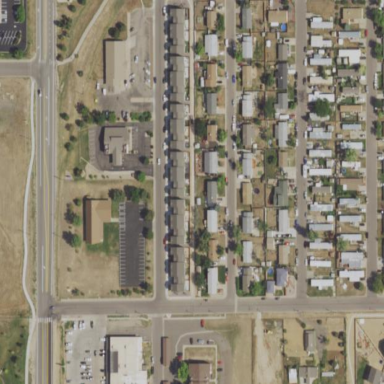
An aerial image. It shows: This residential area consists of single-family homes.